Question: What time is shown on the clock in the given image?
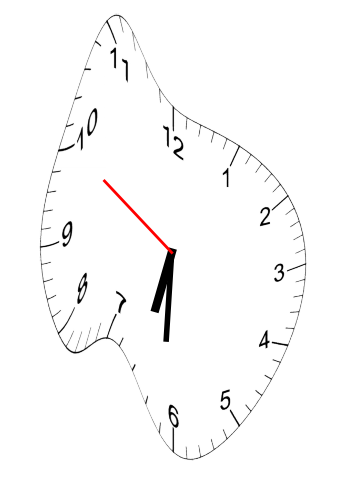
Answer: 06:30:50